Question: I'm using a box as a shared repo, and my team connects to it via .
What I do is:
1. Create an empty git repository on the central machine git init
2. Then from each workstation do something like git clone ssh://user@central-box/Users/user/Projects/my-project/.git/
This works nice, but git keeps yelling at me every time I make a push something like this:

Is there a better way of sharing a repo .
I'm well aware of the existence of 'gitosis' and tools like that, I do not want anything fancy. Just sharing a .git repo over ssh.
Thanks
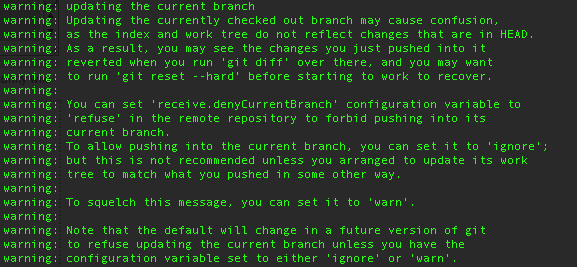
Answer: On the host machine you should do
'''
git init --bare
'''
Because you don't need the actual files, just the repo.
If the warning message is on a FIRST push to a repo, and no one has touched it, do a
'''
git push -f
'''
Otherwise, this error means your branch scheme isn't correct. You should NOT be editing the branch origin/branchname. You want your own local branch called branchname, then when you are ready to check in your code you do
'''
git commit
git pull
git push
'''
And you will push from your local branchname to origin/branchname.
I would like to see the output of this command in your local repo:
'''
git branch
'''
You should not see the word origin or your server name anywhere in the output